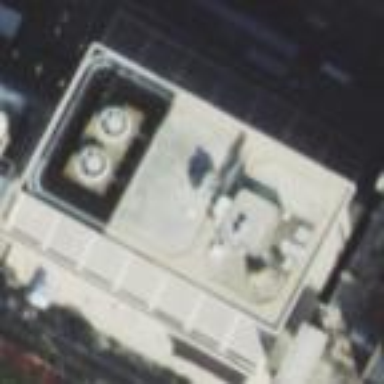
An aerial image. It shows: Office building.